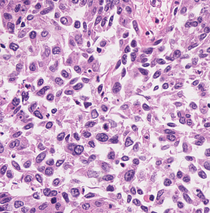
Tumor epithelial tissue: yes
Tumor-associated stroma tissue: no
Normal tissue: no